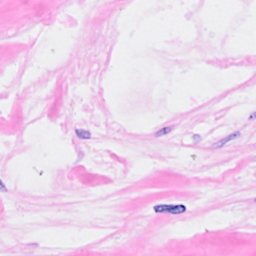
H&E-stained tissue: Breast